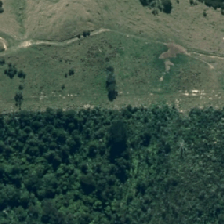
Land cover: broadleaved_indigenous_hardwood